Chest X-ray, PA view. Patient: 32 years old, sex F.
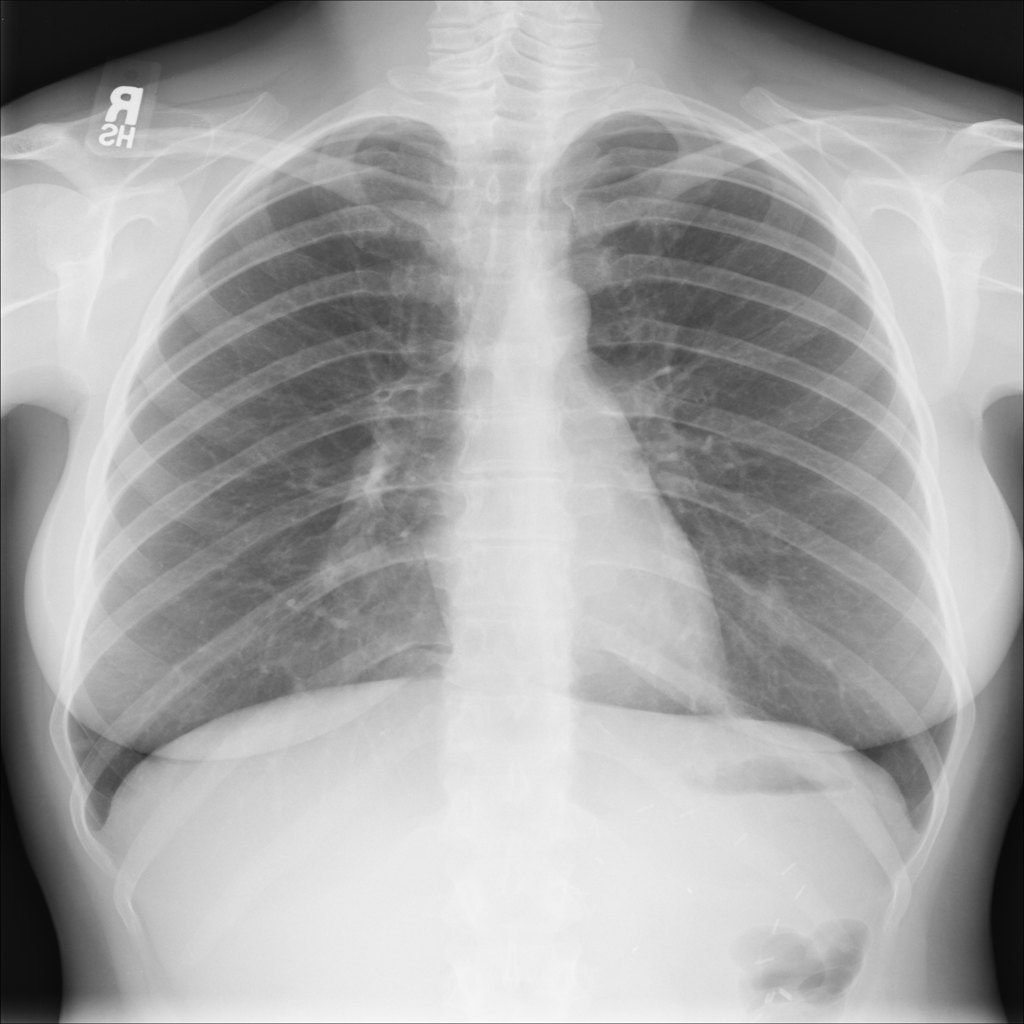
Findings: Nodule